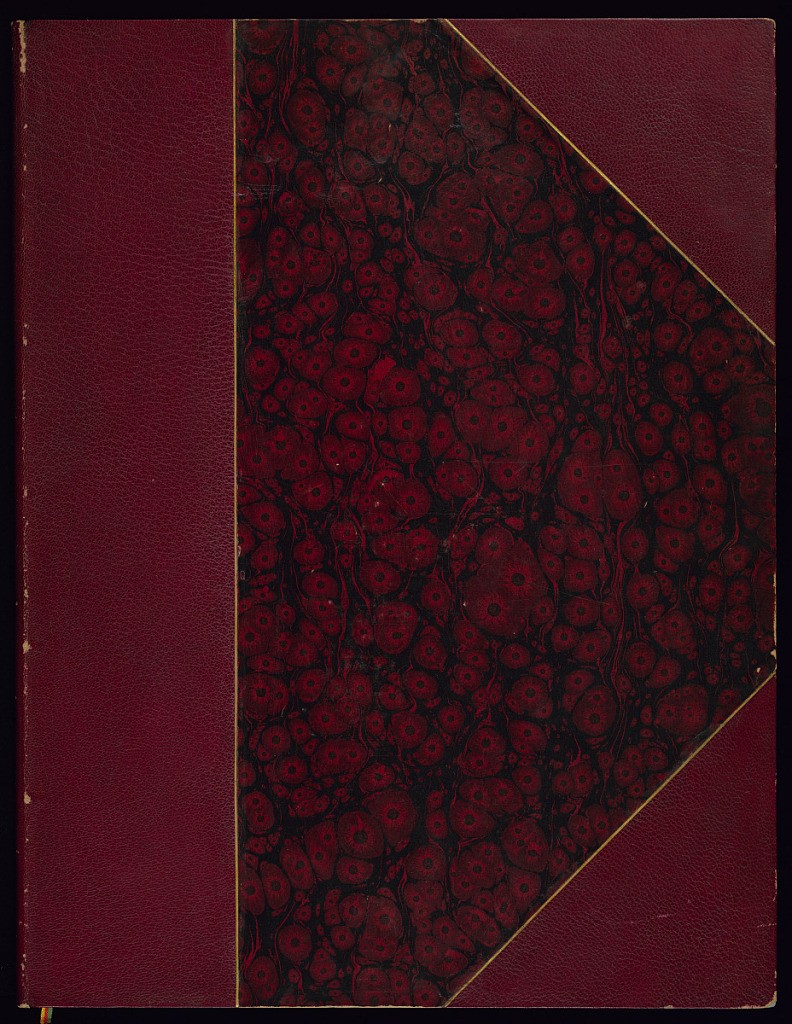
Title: Album of Cartouches, Framing Devices and Carriage Designs
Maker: Jean-Baptiste Girard, French, active ca.1750 – ca.1771
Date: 1754–69
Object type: Album
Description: Album containing three plates with designs for cartouches, framing devices, and wall paneling bound with three designs for an ornately carved carriage. The plates are numbered and signed.